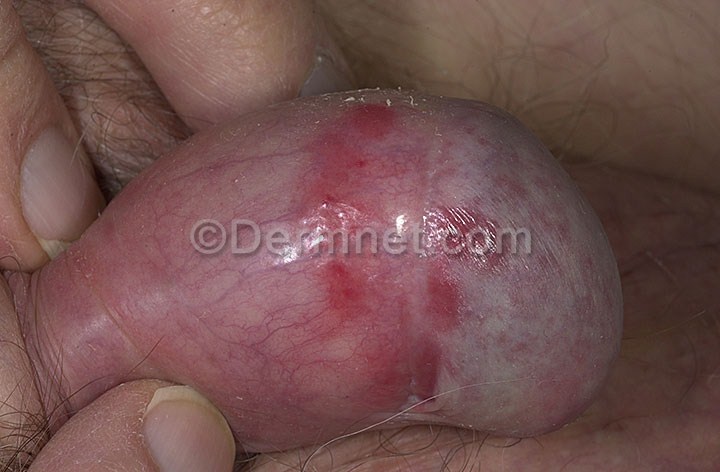
Disease: Actinic Keratosis Basal Cell Carcinoma and other Malignant Lesions